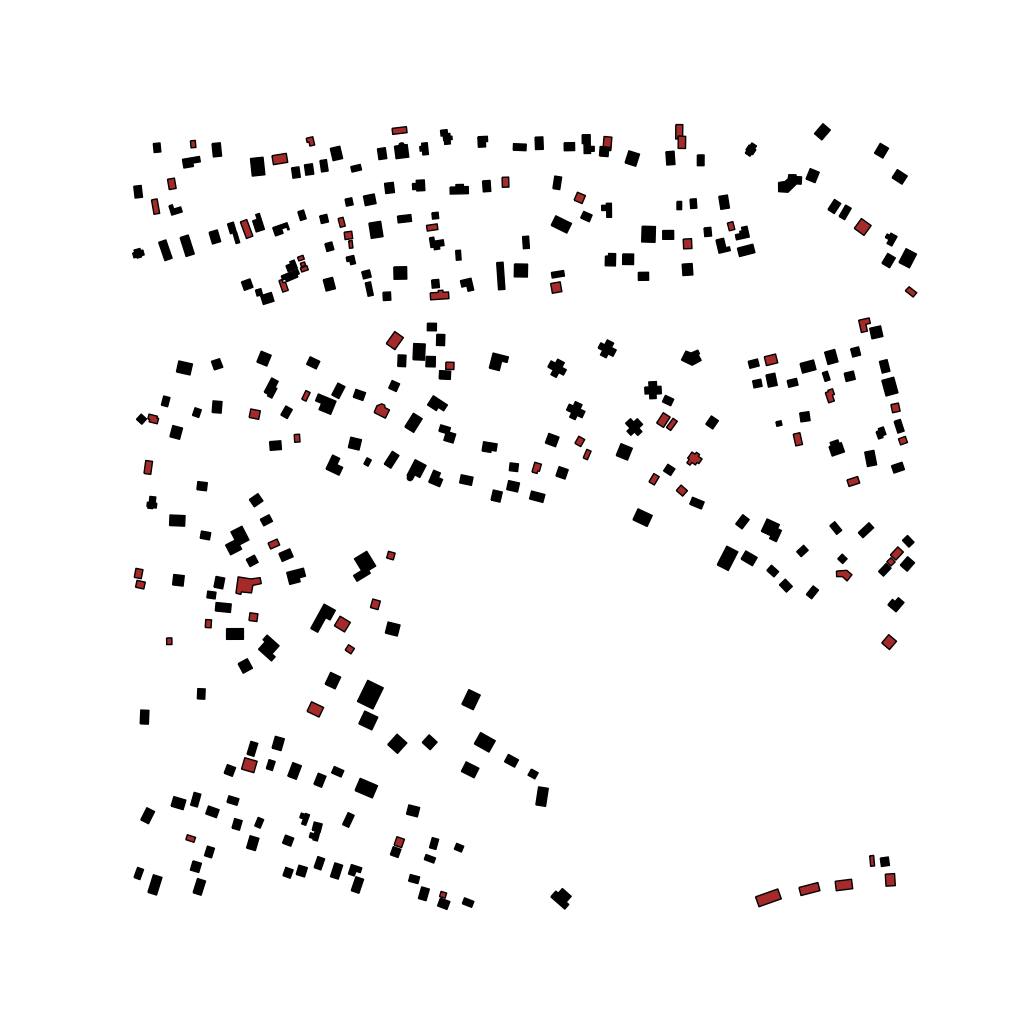
Tags: overhead vector_map, industrial, recreation, residential, individual_rise, low_rise, density_1, Building, Facility, 1.0 km²